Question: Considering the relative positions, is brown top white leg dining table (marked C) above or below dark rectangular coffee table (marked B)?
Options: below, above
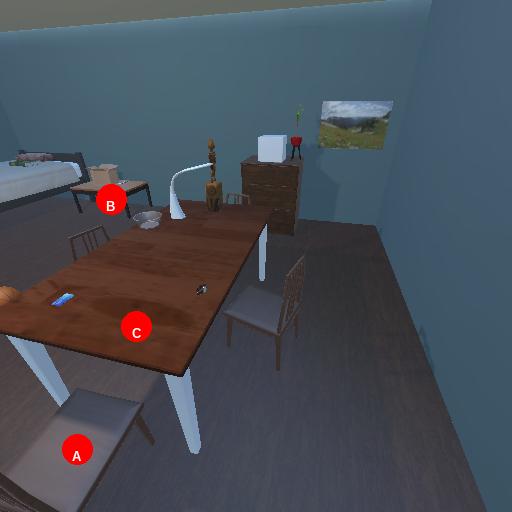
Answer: below